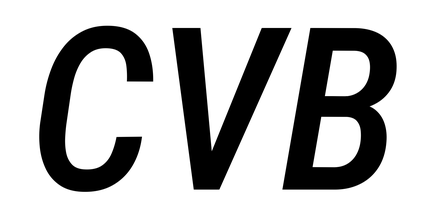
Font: Roboto-Italic_Condensed_Medium_Italic